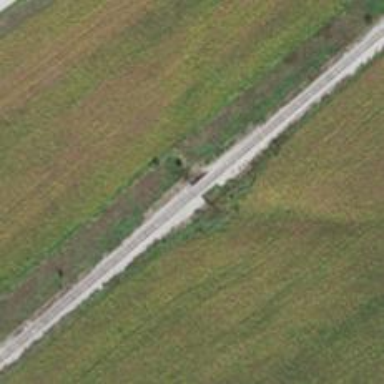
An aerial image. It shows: Bridge over railway line.